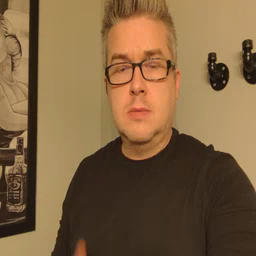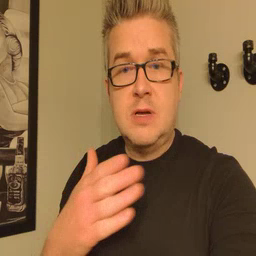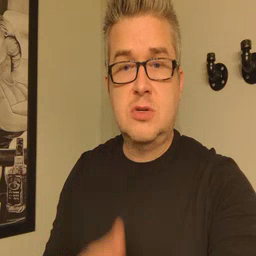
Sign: fish